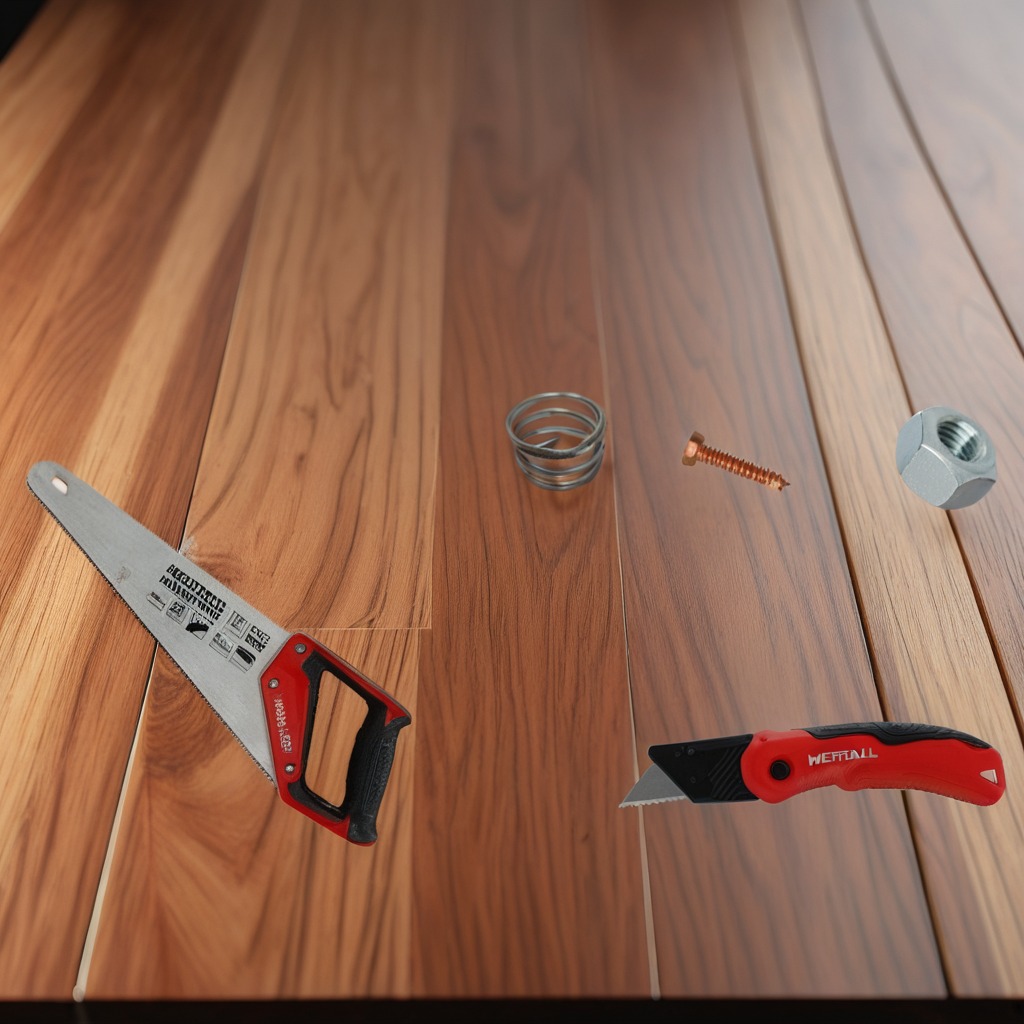
A utility knife, a metal machine screw, a coiled metal spring, a handheld metal saw, and a metal nut are lying on a wooden table in a carpentry studio.